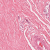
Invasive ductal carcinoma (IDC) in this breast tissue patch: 0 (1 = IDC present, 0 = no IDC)